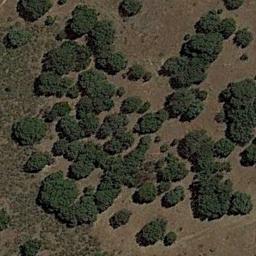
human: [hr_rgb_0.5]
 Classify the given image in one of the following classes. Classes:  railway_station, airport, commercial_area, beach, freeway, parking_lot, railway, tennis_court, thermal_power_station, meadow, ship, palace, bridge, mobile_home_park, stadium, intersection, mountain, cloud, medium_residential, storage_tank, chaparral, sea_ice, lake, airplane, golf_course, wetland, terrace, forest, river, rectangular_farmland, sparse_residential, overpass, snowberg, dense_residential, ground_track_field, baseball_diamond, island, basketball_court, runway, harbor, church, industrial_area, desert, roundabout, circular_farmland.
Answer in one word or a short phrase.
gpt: chaparral